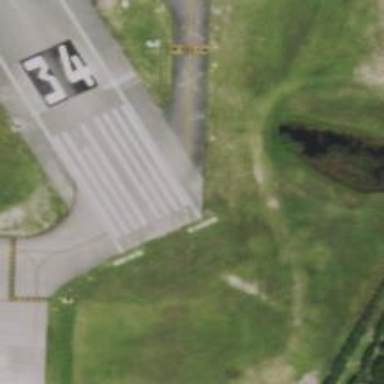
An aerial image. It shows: View of taxiway at the airport.